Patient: sex M, age 80
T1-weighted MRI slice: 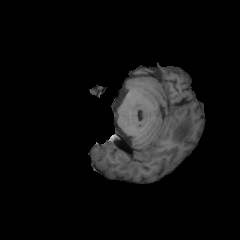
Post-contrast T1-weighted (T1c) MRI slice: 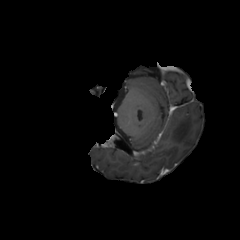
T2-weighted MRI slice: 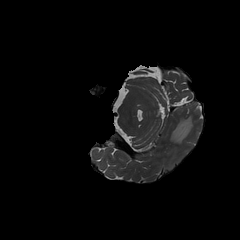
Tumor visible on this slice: yes
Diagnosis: Glioblastoma, IDH-wildtype
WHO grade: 4